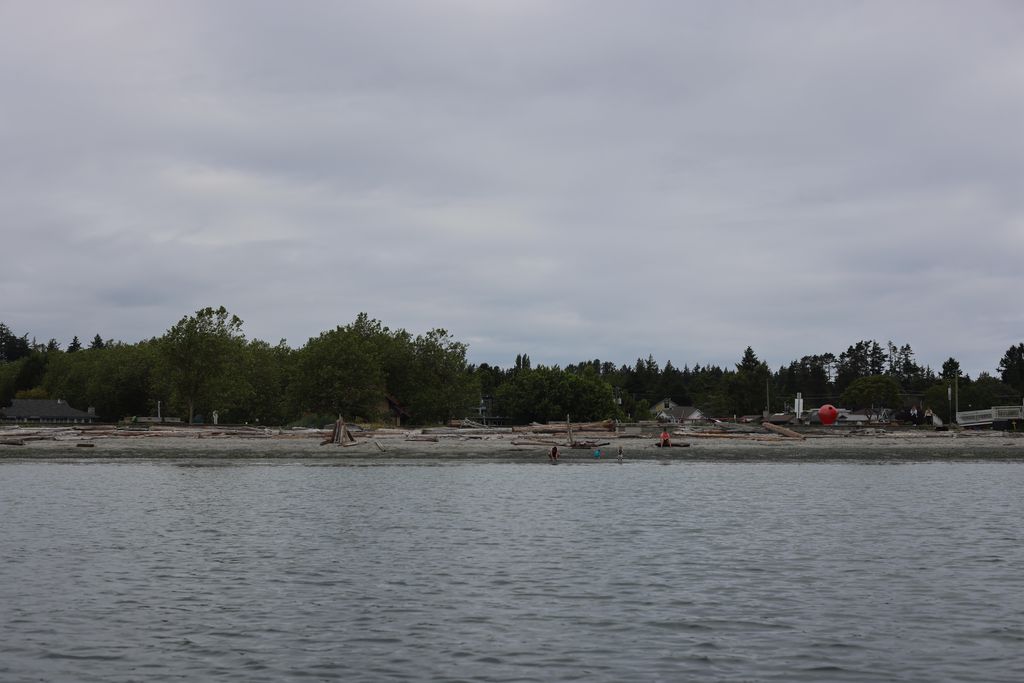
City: victoria